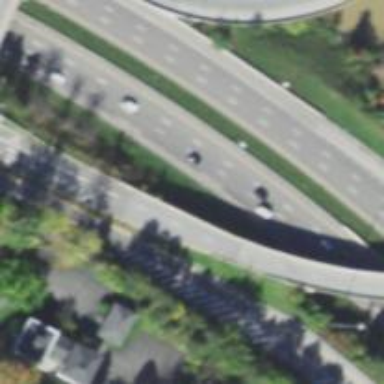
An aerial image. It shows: Asphalt motorway.